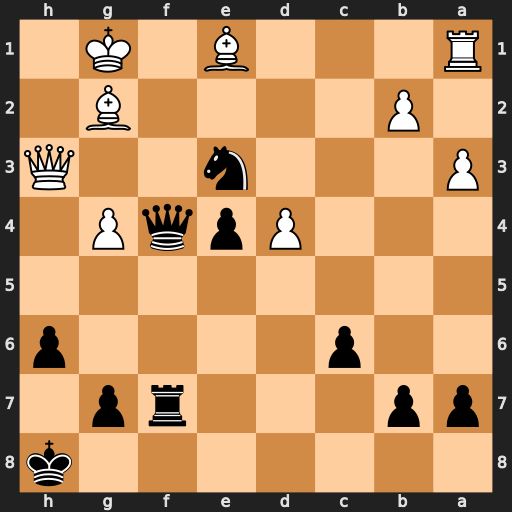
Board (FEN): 7k/pp3rp1/2p4p/8/3PpqP1/P3n2Q/1P4B1/R3B1K1
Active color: b
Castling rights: -
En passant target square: -
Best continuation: Nc2 Bg3 Qe3+ Kh2 Nxa1